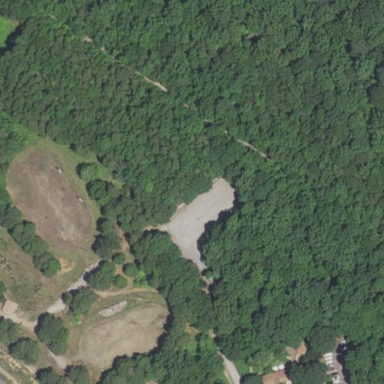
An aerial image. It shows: Mixed woodland with variety of leaf types and cycles.